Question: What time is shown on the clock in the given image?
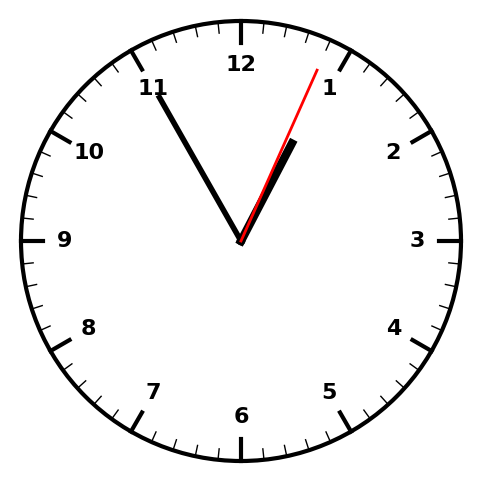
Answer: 12:55:04